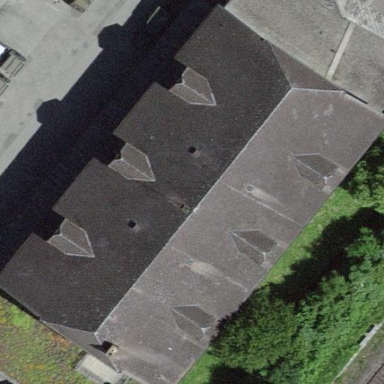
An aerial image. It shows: Building with hipped roof.